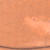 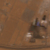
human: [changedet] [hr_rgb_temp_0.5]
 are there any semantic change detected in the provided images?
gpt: The area near the road was urbanized.